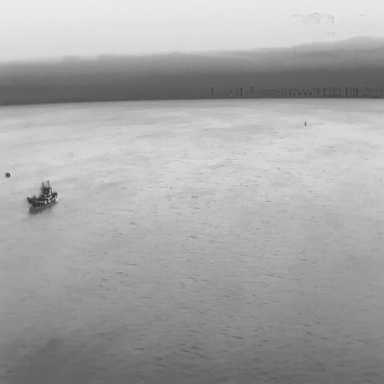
There is a bulk_carrier in the infrared image.